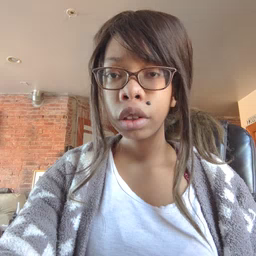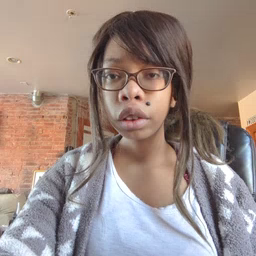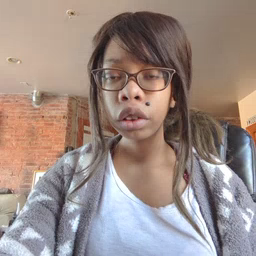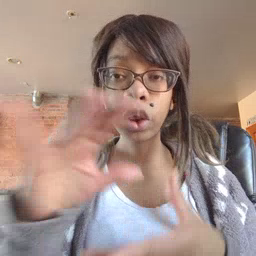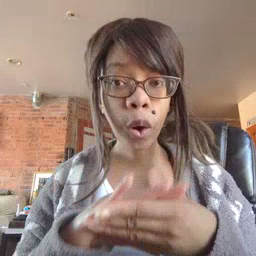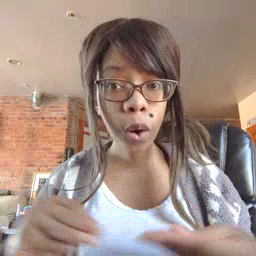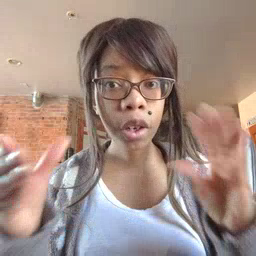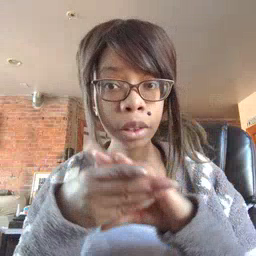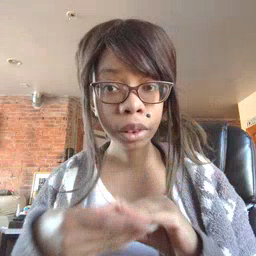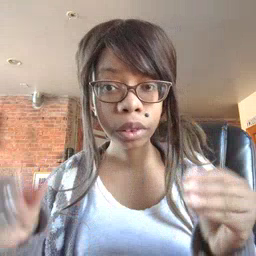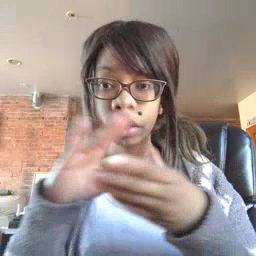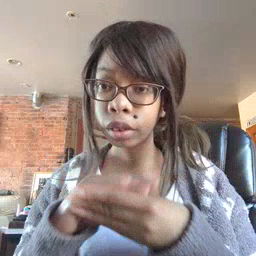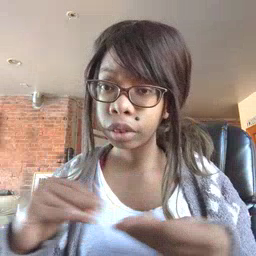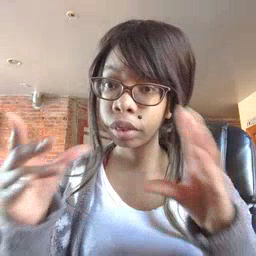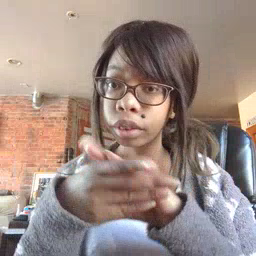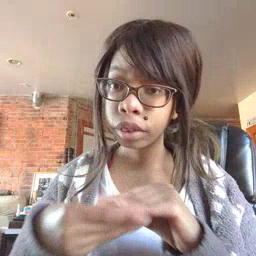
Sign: story